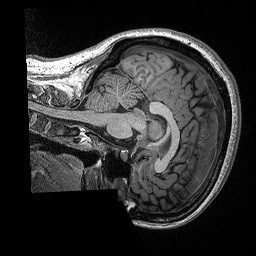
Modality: T1w
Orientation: sagittal
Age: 26
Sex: female
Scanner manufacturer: siemens
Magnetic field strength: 3 T
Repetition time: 2.3 s
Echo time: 0.00298 s